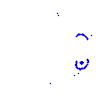
Particle: proton